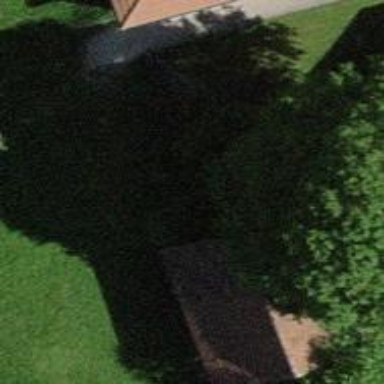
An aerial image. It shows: Barn.